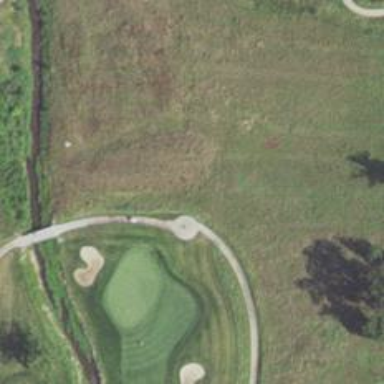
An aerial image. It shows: Pathway for golfing.